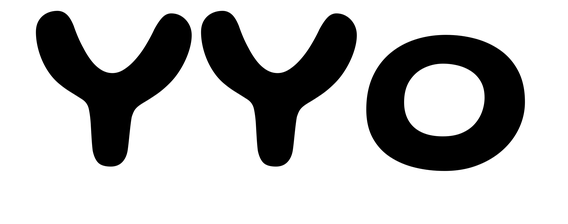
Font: Gluten_Medium